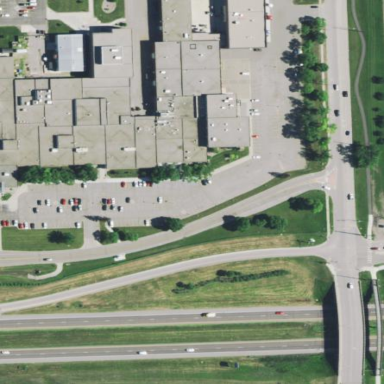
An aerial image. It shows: College building.